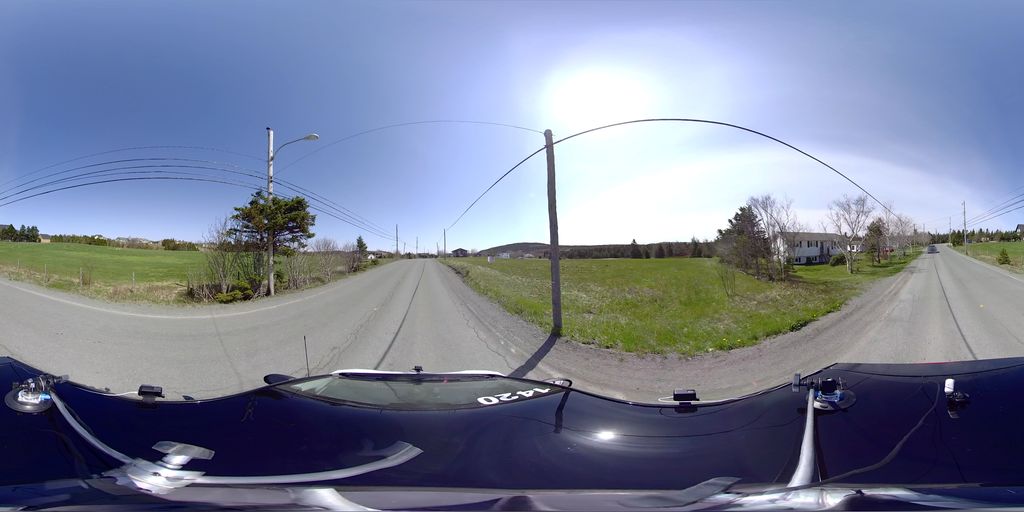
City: st_johns